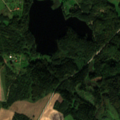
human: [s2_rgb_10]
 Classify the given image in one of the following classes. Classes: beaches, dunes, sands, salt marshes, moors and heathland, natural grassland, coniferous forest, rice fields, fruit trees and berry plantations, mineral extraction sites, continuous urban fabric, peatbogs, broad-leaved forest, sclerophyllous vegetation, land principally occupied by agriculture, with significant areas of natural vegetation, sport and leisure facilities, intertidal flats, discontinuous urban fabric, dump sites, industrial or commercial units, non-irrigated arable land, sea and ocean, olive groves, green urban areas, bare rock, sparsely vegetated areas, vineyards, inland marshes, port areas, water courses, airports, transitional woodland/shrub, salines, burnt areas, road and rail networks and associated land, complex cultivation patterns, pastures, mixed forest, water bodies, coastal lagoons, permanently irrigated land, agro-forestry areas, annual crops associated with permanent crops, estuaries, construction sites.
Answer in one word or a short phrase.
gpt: non-irrigated arable land, complex cultivation patterns, land principally occupied by agriculture, with significant areas of natural vegetation, mixed forest, transitional woodland/shrub, water bodies